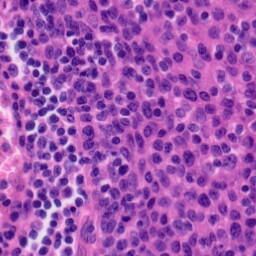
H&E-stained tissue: Tonsil